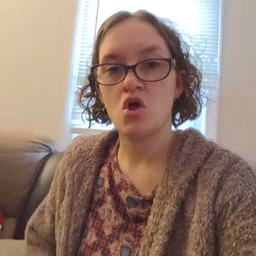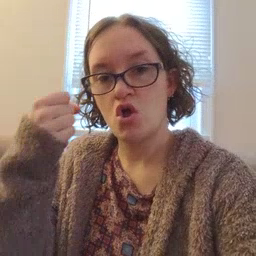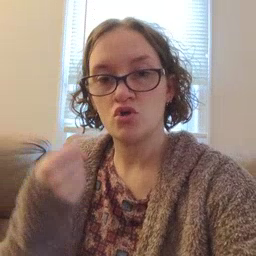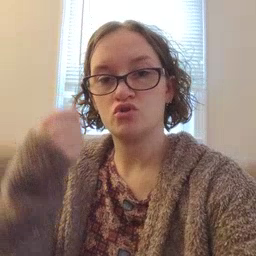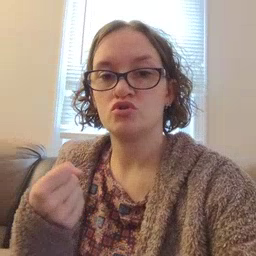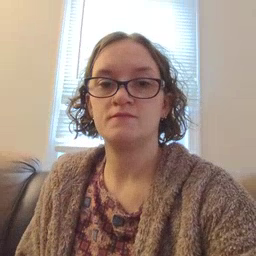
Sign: car